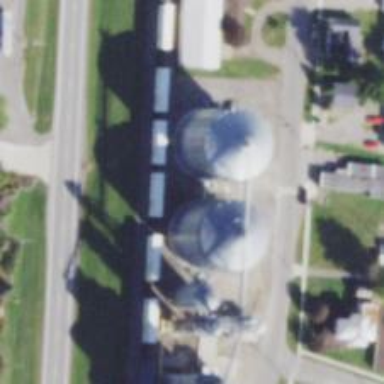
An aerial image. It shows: Silo.